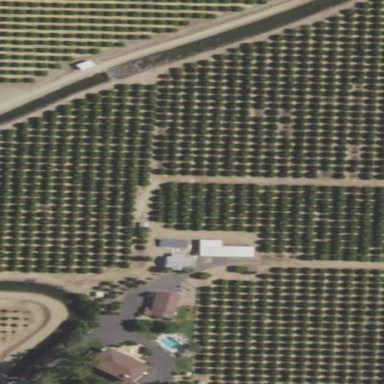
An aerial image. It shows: Orange orchard with open space properties.